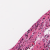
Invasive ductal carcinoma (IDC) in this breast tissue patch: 0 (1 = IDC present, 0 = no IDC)